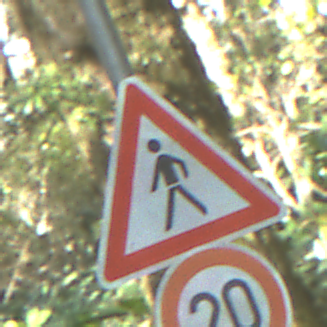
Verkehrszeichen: FussgaengerRechts
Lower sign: Geschwindigkeit20
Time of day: Midday
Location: Outdoor (Nature)
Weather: Clear
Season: NotSpecified
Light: Natural